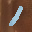
Label: 1